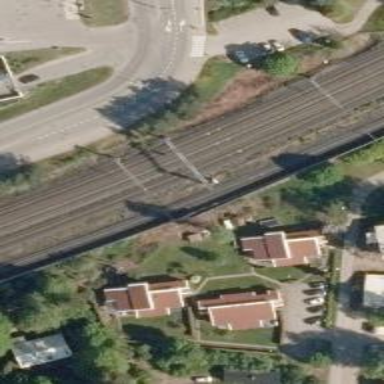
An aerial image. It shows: Railway signal.